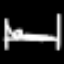
Label: bed